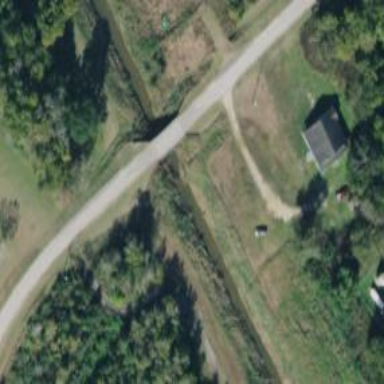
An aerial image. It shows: Residential road with bridge.